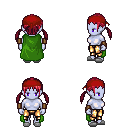
a pixel art fantasy rpg character, female body template, dark elf, purple skin, green cape, gold greaves, ruby red twin-tailed hairstyle, red bandana, leather bracers, white slippers, four views (front, back, left, right), 2x2 character sprite sheet, small pixel art, hard edges, no anti-aliasing